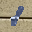
Label: 1